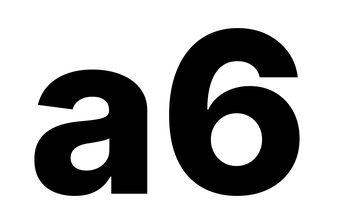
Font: Inter_ExtraBold